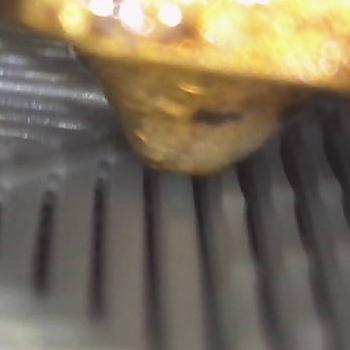
Flow rate: 48%